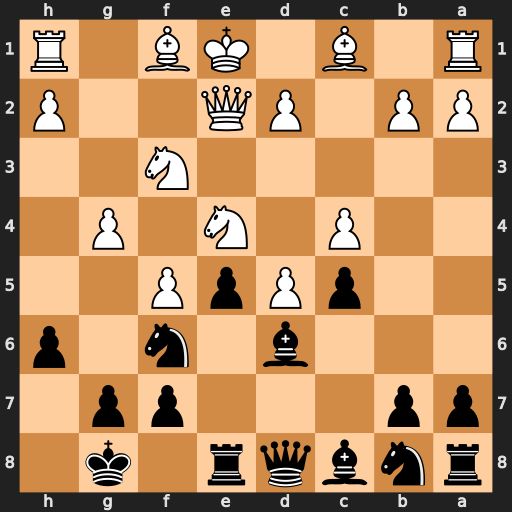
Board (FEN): rnbqr1k1/pp3pp1/3b1n1p/2pPpP2/2P1N1P1/5N2/PP1PQ2P/R1B1KB1R
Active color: b
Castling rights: KQ
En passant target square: -
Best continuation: Nxe4 Qxe4 Nd7 g5 hxg5